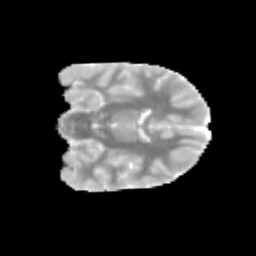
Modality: MD
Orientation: coronal
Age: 11
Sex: male
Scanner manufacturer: siemens
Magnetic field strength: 3 T
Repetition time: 3.8 s
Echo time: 0.07 s